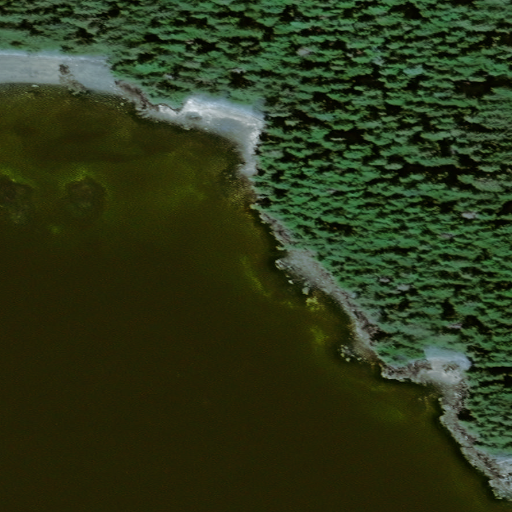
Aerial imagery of cape in Alaska named Grunt Point containing only unknown